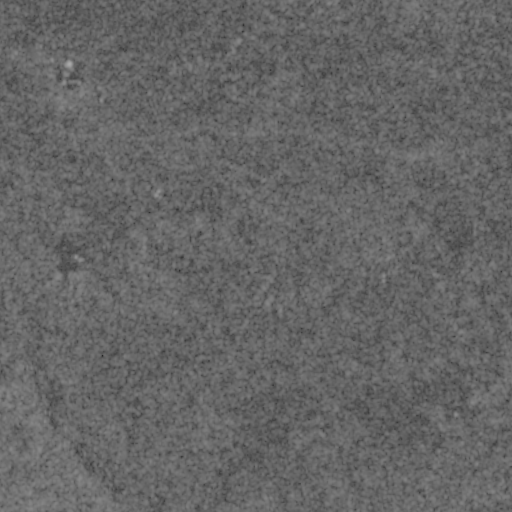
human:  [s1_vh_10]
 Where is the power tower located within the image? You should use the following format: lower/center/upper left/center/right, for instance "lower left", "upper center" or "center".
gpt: The power tower is located in the upper right of the image.
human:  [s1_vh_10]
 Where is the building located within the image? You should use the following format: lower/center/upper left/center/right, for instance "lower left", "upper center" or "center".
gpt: The building is located in the upper left of the image.
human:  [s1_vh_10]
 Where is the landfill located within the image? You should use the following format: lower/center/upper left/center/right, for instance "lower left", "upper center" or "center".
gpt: There is no landfill in the image.

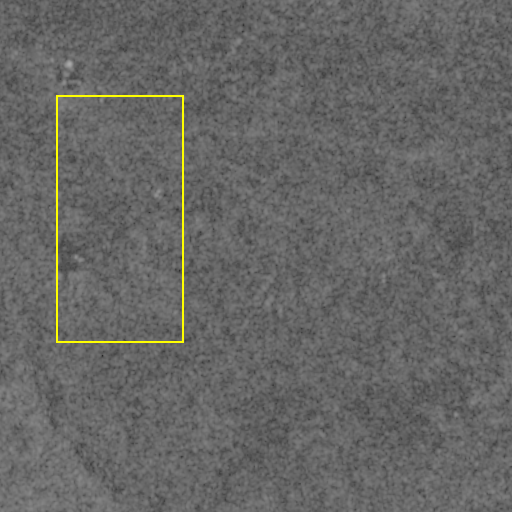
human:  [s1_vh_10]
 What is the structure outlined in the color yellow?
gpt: There is no yellow outline.
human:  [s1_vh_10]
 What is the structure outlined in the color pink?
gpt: There is no structure outlined in pink.